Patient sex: M
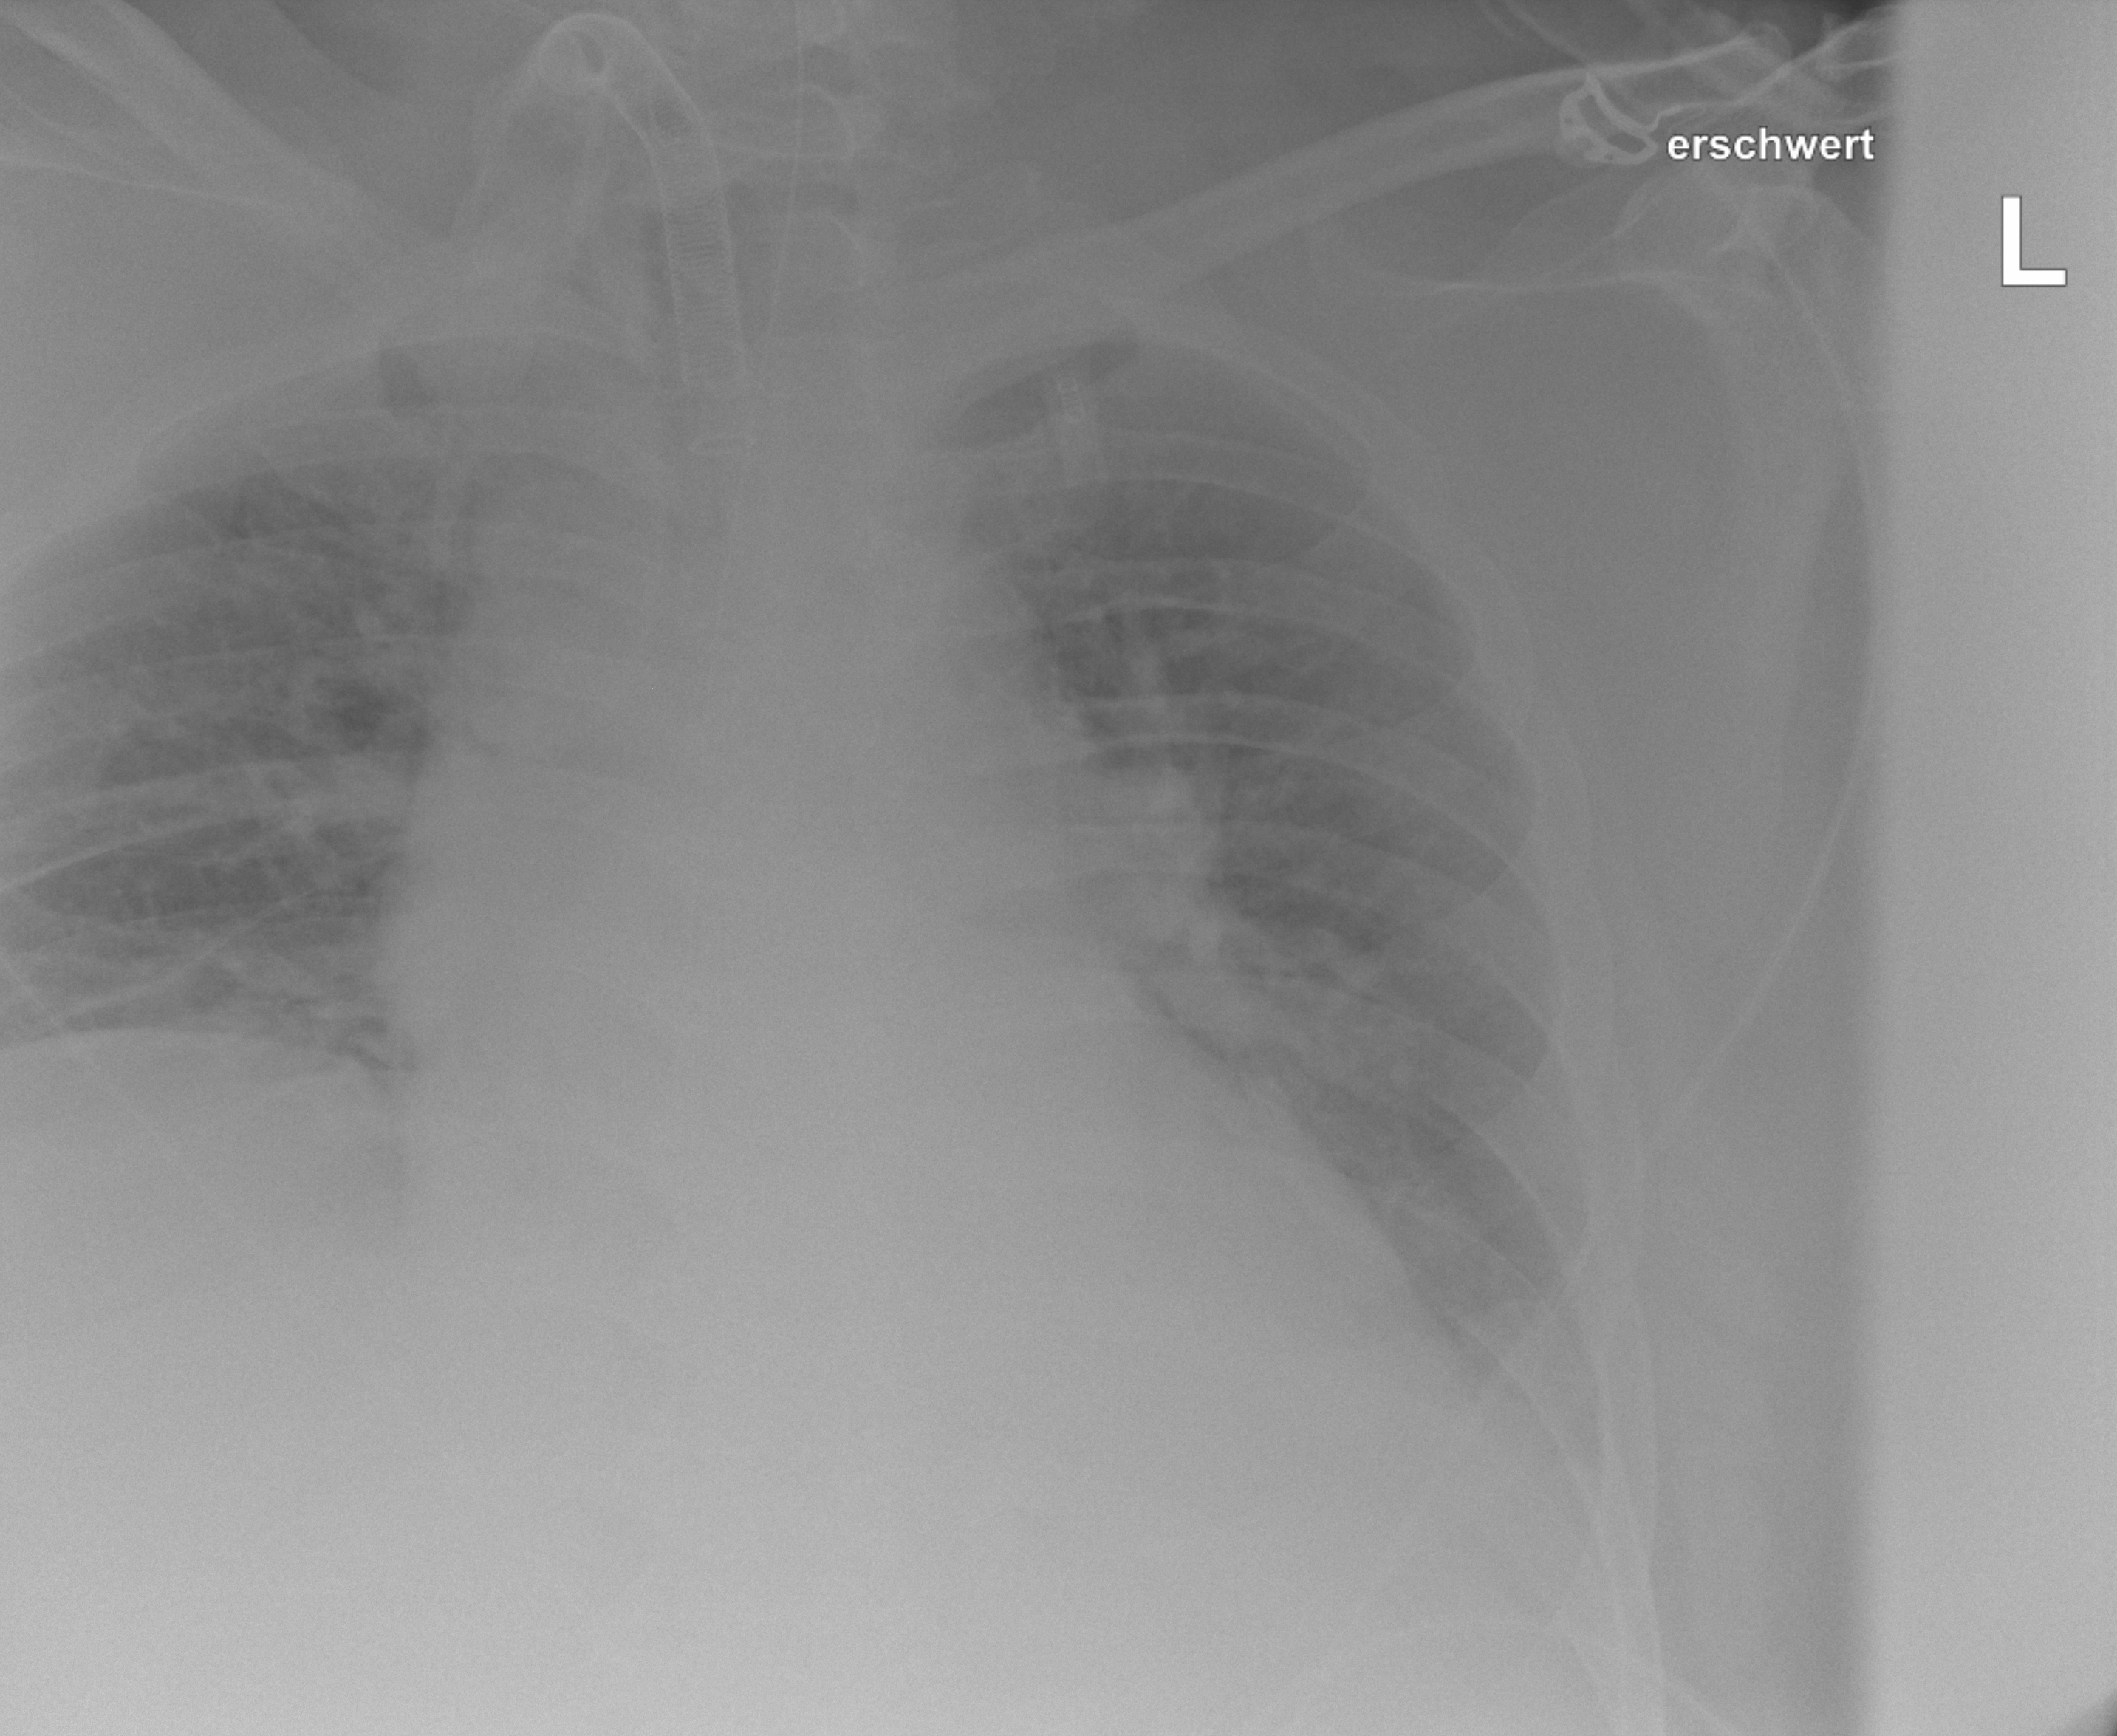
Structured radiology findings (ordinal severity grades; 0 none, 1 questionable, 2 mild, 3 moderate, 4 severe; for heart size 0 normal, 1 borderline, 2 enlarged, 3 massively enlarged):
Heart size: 2
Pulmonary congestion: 2
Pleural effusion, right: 0
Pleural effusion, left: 2
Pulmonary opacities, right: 0
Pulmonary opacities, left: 0
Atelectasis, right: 2
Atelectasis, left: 2